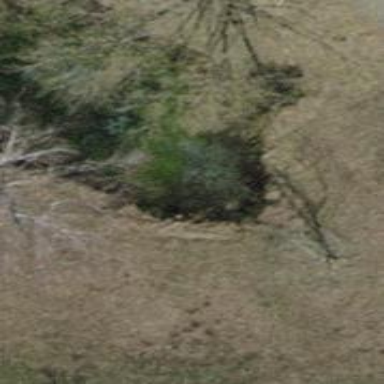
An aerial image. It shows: Peaceful pond.